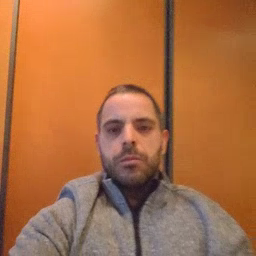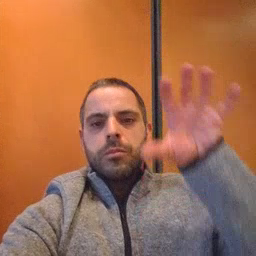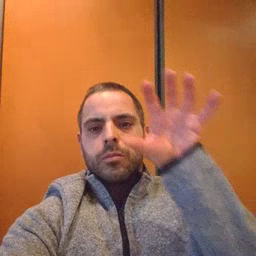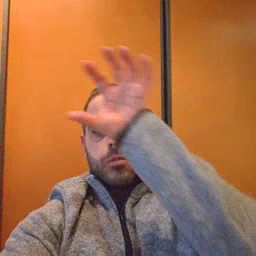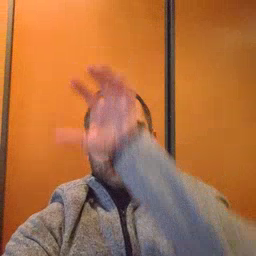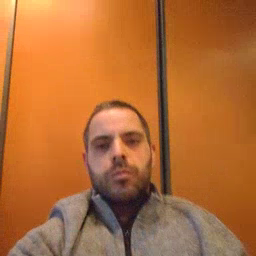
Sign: cloud